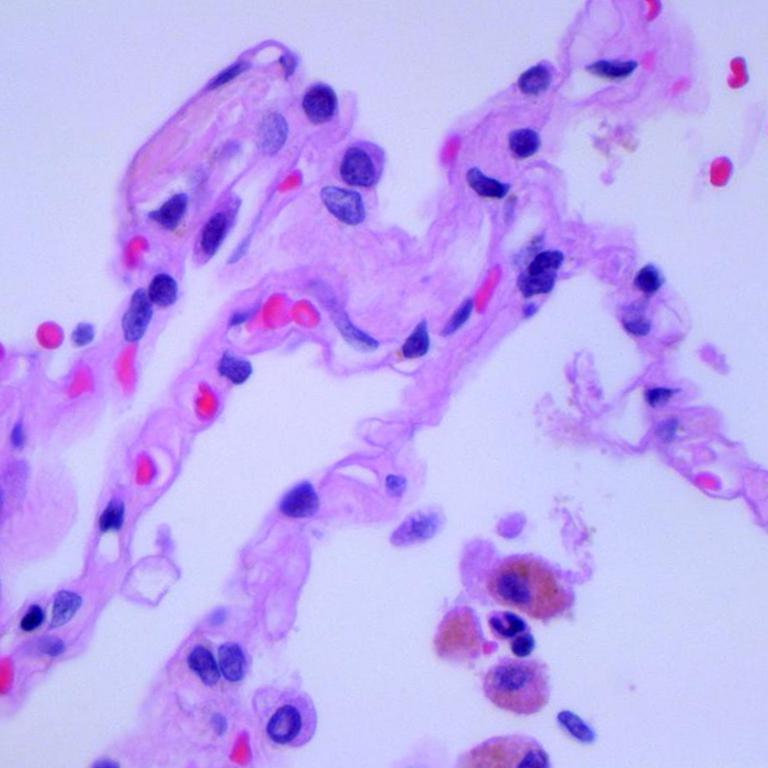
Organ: lung
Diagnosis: benign